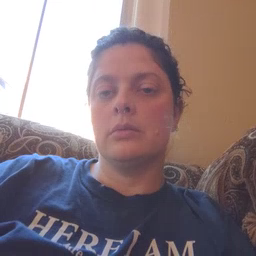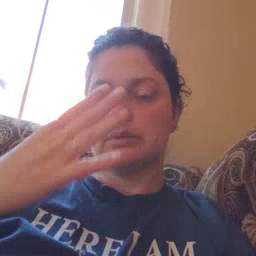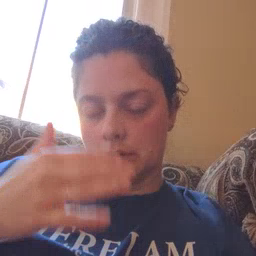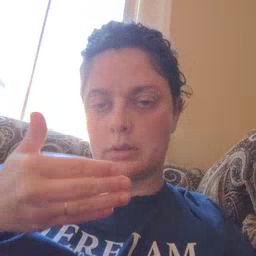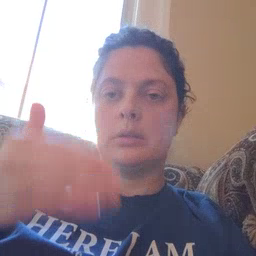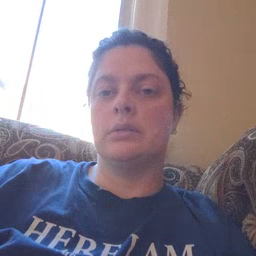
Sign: sleepy